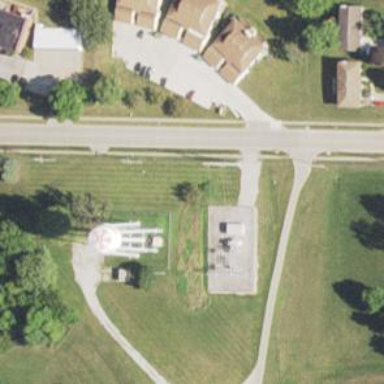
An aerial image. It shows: Water tower that is man-made.